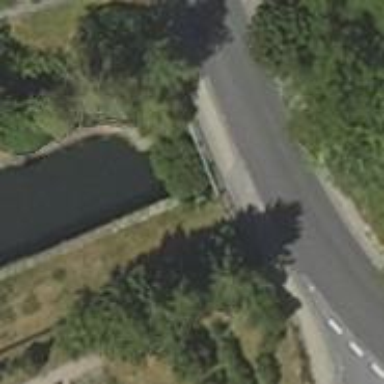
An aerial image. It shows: Lock gate on waterway.